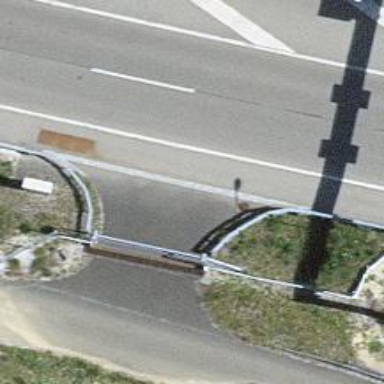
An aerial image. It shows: Guard rail as barrier.